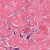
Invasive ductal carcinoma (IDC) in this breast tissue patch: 0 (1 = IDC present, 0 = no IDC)